Field crop: maize
Growth stage: 2
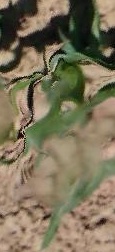
Species: maize